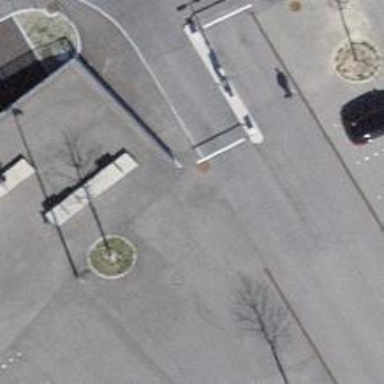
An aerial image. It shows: Lift gate barrier.